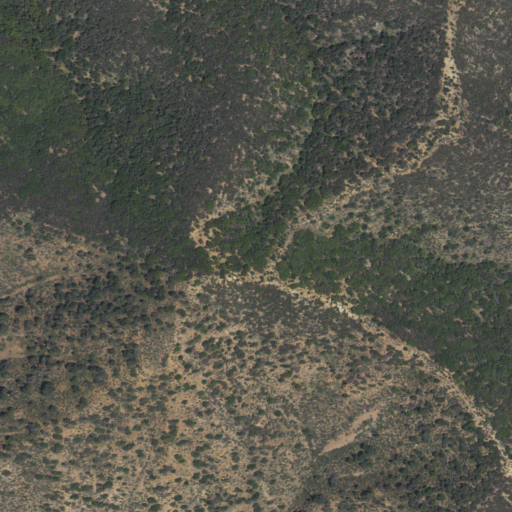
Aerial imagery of mountain in California named Redrock Mountain containing grassland, mixed forest, and shrub